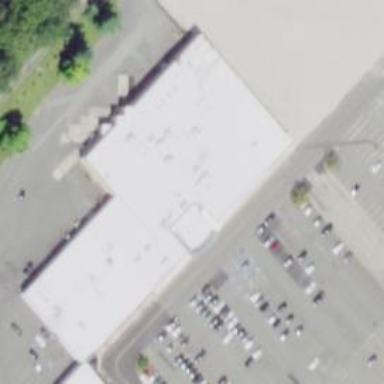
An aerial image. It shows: Fitness center located in leisure land.